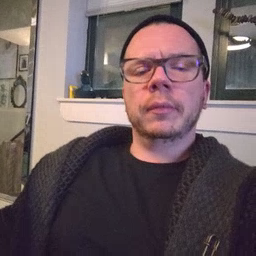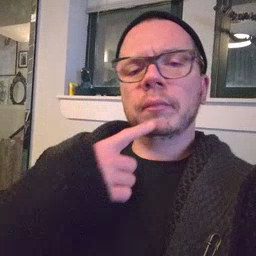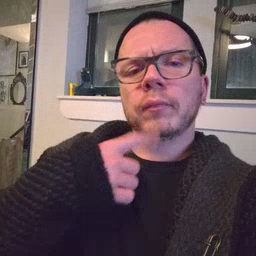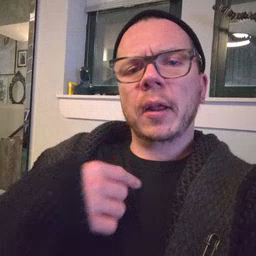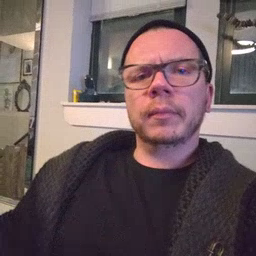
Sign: red